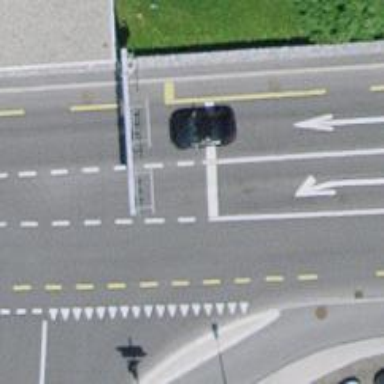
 with designated cycle lane on both sides."